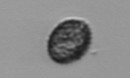
Label: Pseudochattonella_farcimen